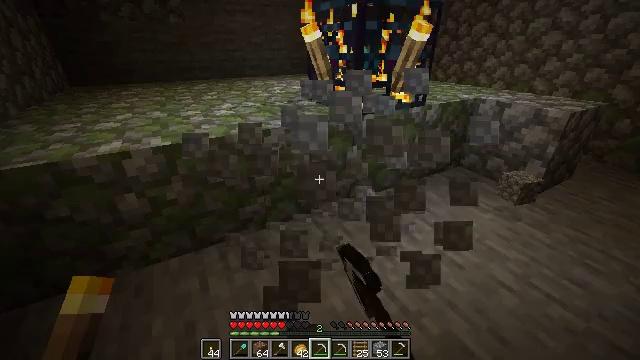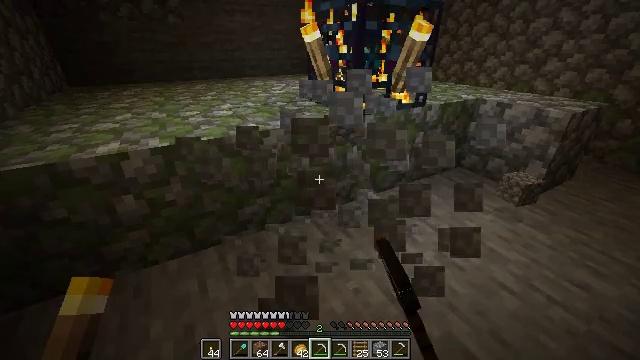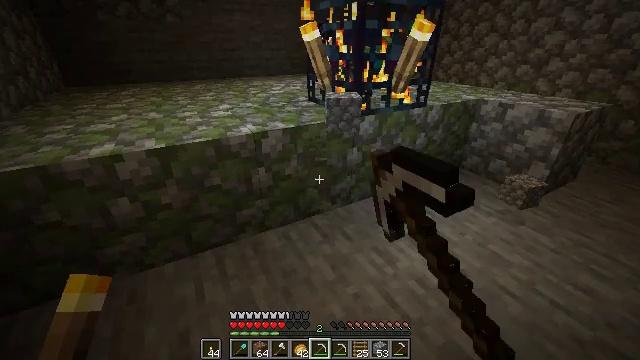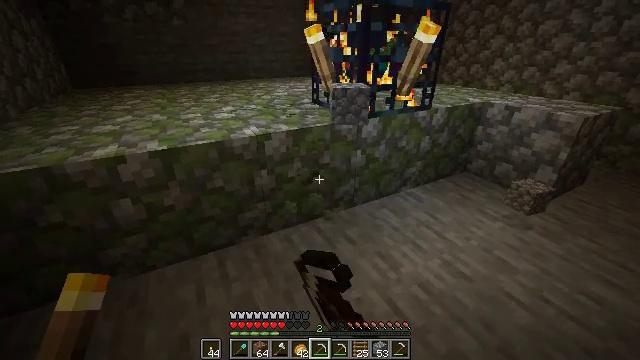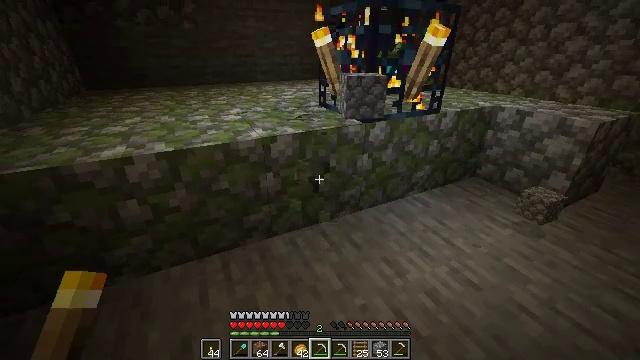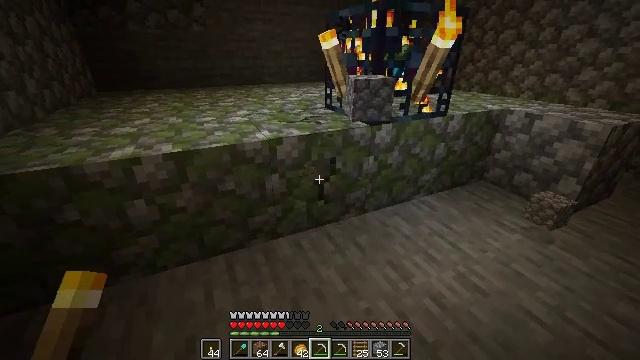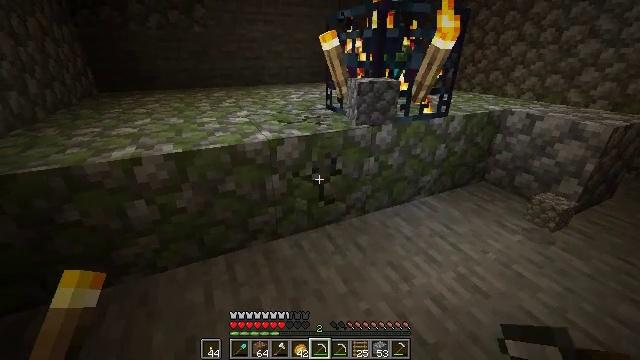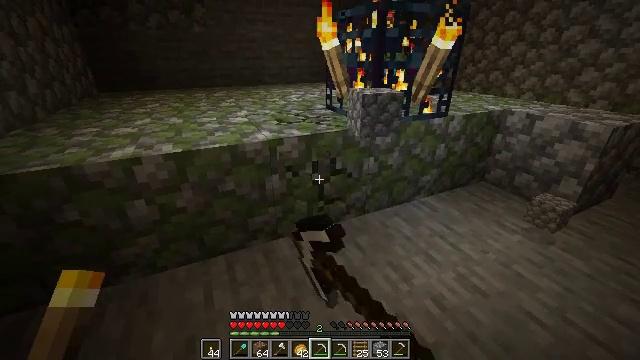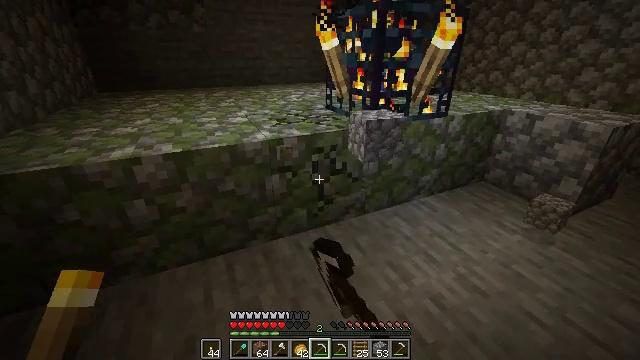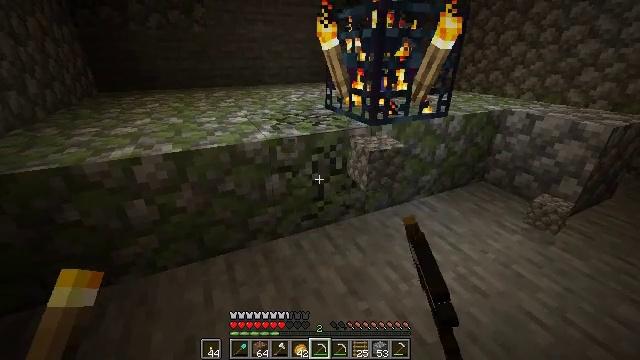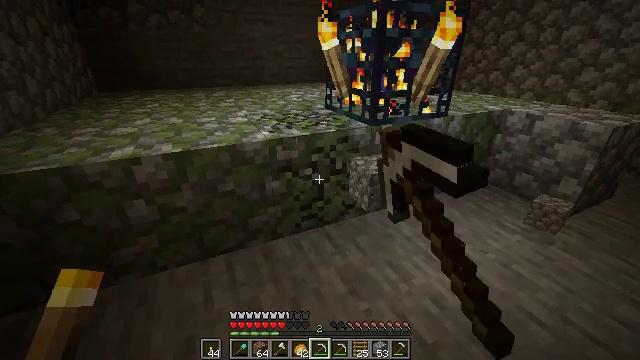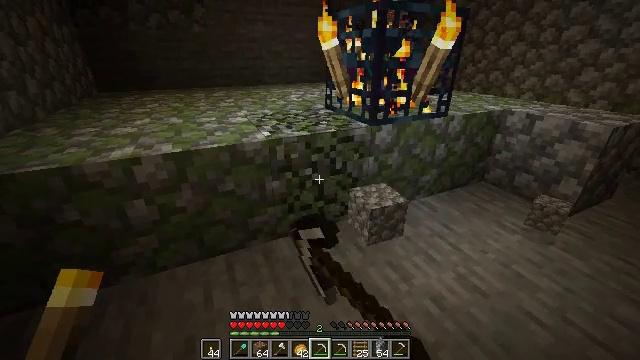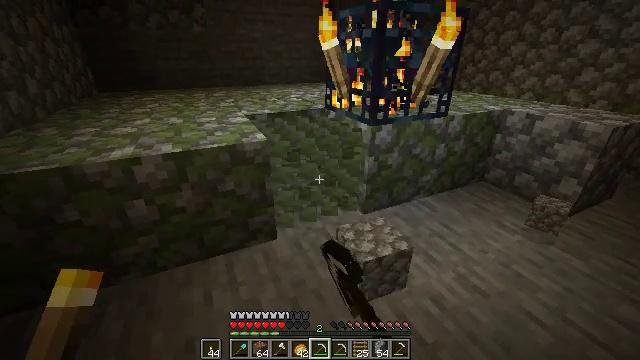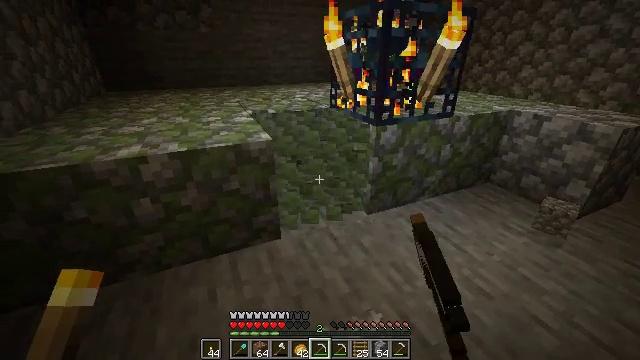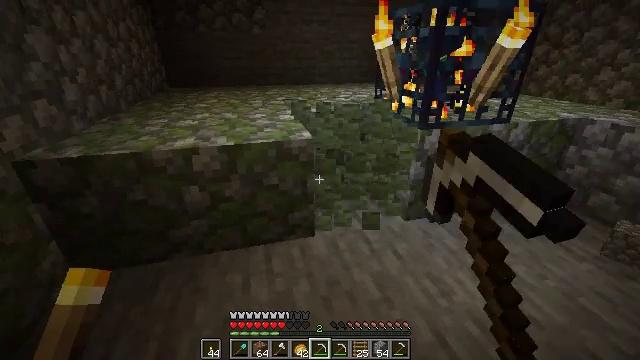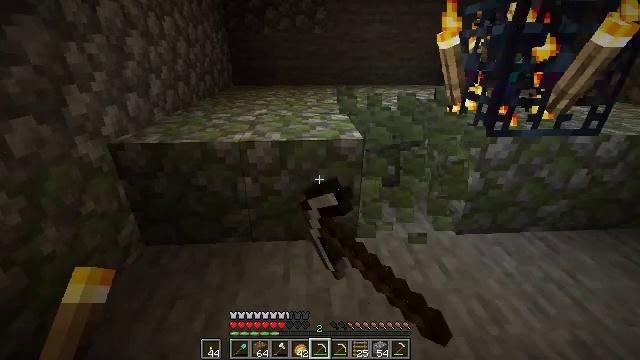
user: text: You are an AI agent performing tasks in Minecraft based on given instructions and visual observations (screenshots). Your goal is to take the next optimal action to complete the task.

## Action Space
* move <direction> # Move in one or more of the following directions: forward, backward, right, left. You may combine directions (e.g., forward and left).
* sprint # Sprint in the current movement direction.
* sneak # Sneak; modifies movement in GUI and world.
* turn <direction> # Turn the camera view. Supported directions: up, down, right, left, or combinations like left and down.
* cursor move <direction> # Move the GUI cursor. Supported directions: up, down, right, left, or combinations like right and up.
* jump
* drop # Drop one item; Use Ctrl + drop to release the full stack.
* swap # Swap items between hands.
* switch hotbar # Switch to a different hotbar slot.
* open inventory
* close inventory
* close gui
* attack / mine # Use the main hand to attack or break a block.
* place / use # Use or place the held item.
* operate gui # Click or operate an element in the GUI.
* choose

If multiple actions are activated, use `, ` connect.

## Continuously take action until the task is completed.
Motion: motion action
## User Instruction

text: Extract mossy cobblestone using a pickaxe.
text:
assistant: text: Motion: attack / mine
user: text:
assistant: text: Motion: attack / mine
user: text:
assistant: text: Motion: attack / mine
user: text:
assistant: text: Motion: turn left, attack / mine
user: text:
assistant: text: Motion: turn left, attack / mine
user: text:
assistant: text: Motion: attack / mine
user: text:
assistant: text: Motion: attack / mine
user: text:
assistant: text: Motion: attack / mine
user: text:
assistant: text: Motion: attack / mine
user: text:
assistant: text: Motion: attack / mine
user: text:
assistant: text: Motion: attack / mine
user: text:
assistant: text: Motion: attack / mine
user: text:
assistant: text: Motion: turn left, attack / mine
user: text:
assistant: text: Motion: turn left, attack / mine
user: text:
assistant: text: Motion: turn left, attack / mine
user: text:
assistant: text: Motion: turn left, attack / mine
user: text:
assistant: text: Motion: attack / mine
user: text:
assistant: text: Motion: attack / mine
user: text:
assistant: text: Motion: attack / mine
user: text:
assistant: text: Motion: attack / mine
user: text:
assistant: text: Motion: attack / mine
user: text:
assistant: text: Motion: attack / mine
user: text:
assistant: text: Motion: attack / mine
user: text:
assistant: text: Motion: attack / mine
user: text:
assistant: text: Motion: attack / mine
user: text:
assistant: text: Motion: attack / mine
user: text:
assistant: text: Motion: attack / mine
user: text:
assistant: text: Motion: attack / mine
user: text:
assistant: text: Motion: attack / mine
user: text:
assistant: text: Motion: attack / mine